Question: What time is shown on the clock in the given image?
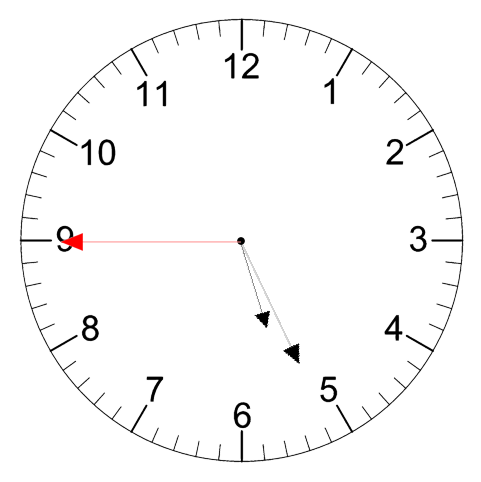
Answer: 05:25:45